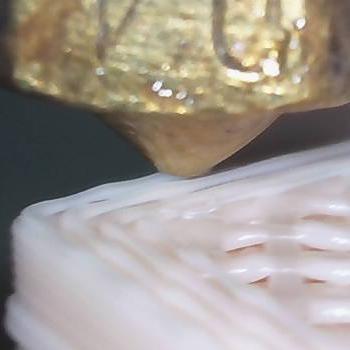
Flow rate: 49%